Question: What type of sensor is listed first?
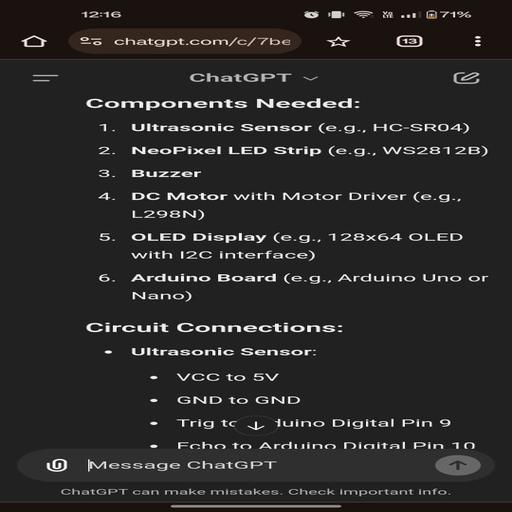
Answer: Ultrasonic Sensor